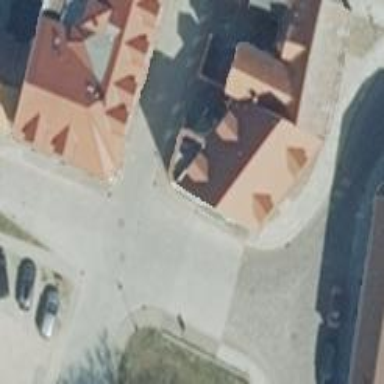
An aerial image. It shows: Residential road.